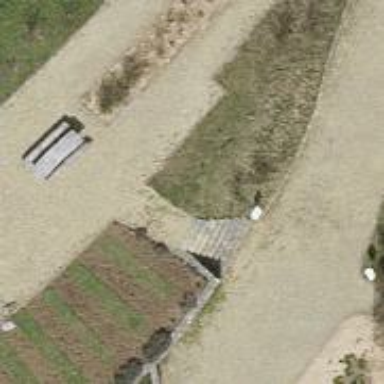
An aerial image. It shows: Road with steps.